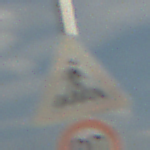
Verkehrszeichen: FussgaengerueberwegLinks
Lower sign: Geschwindigkeit90
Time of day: MorningAfternoon
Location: Outdoor (Beach)
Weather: PartlyCloudy
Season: NotSpecified
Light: Natural